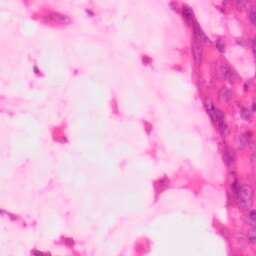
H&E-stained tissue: Colon